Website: lowes
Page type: account-selection
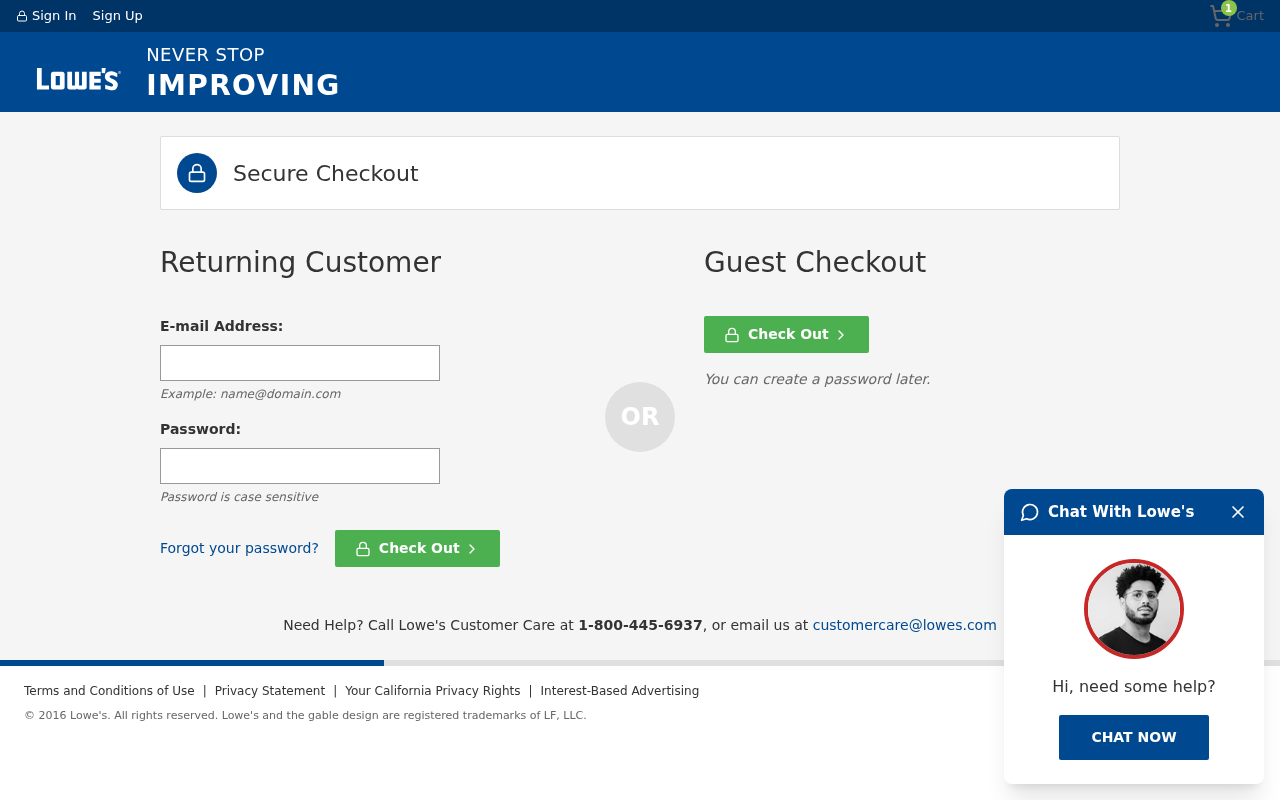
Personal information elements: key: PII_LOGIN_USERNAME
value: james_tucker
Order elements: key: ORDER_NUM_ITEMS
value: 1